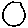
Label: circle